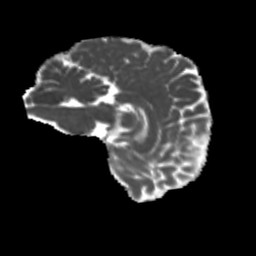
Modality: MD
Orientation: sagittal
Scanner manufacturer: siemens
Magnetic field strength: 3 T
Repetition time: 4 s
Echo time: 0.0594 s